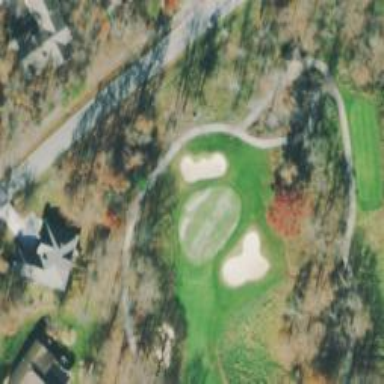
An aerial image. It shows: Golf hole.